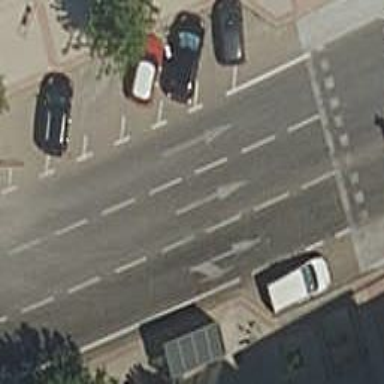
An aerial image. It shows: Public transport stop position.